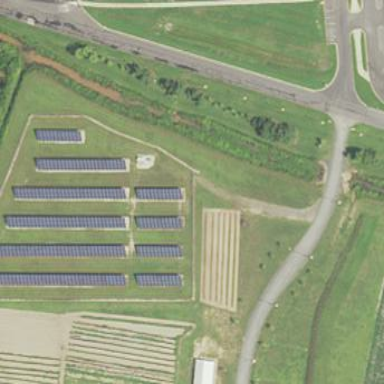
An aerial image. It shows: Solar power plant utilizing photovoltaic technology to generate electricity.